Question: I basically want to create something like this:

So, a user can add/remove items from the list and edit them in the red panel below the list. When the item is selected, the changes can be made in the panel.
Then, the changes can be either saved or canceled with one of the buttons below. User cannot select another item in the list without explicitly cancelling the changes.
How to do this? I only see the option of making the red panel a separate control and changing its 'DataContext' manually on 'ListView.SelectedItem' changes. The red panel's 'DataContext' is a special wrapper on a 'ListView''s item which has 'save' and 'cancel' options. 'ListView' is set to 'IsEnabled = False' so that its 'SelectedItem' doesn't change when editing is in progress.
How would you do this?
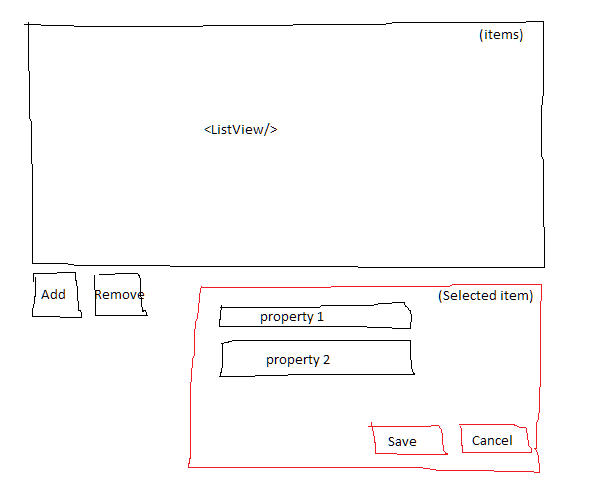
Answer: The question is quite close from, for example, this one :
<URL>
Anyway the WPF Object that will handle this is the BindingGroup :
<URL>